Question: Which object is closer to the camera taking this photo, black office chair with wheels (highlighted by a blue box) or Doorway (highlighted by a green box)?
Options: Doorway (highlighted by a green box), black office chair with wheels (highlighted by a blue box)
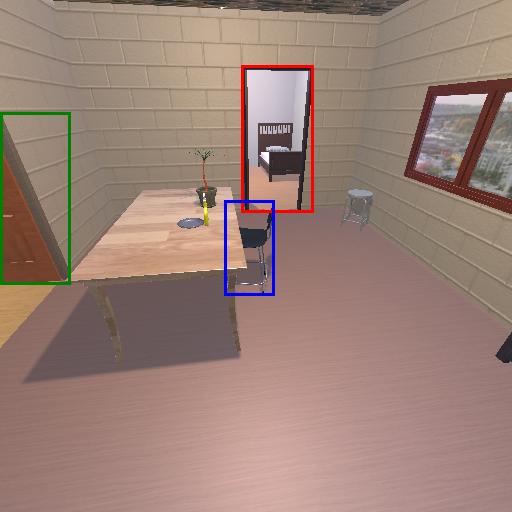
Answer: Doorway (highlighted by a green box)